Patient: sex F, age 89
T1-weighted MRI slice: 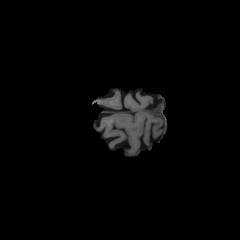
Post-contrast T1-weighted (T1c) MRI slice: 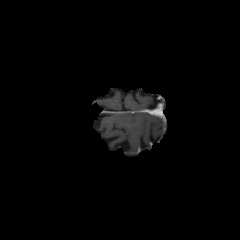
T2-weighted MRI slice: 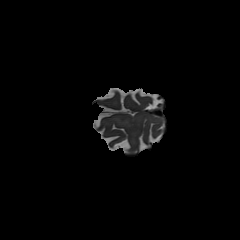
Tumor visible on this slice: no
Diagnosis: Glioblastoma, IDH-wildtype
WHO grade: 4